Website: bh-photo
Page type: payment
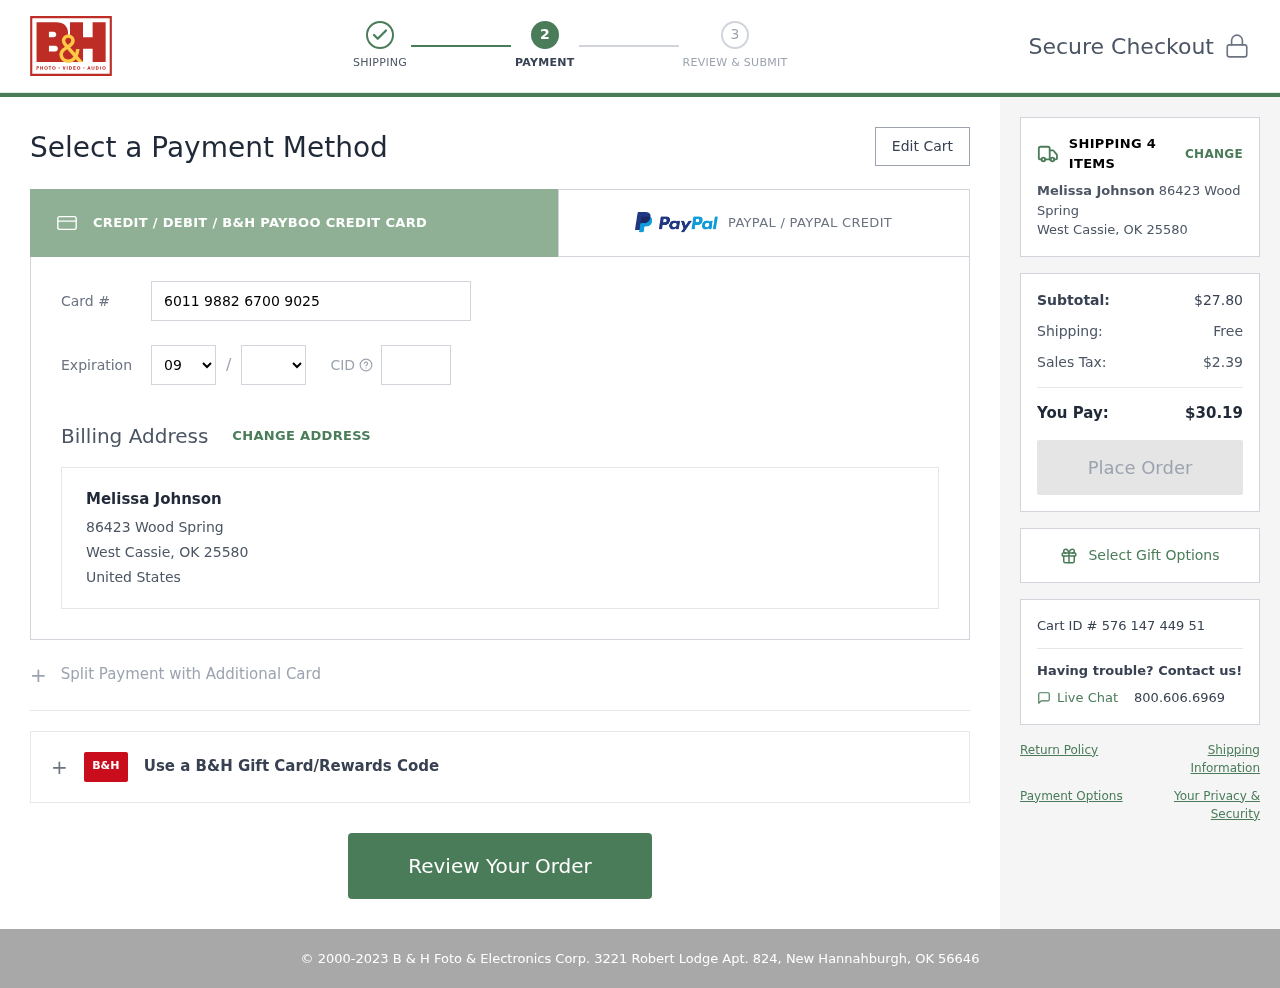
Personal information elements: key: PII_CARD_CVV
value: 117
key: PII_CARD_EXPIRY_MONTH
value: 09
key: PII_CARD_EXPIRY_YEAR
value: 28
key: PII_CARD_NUMBER
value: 6011 9882 6700 9025
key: PII_CITY_STATE_ZIP
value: West Cassie, OK 25580
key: PII_COUNTRY
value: United States
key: PII_FULLNAME
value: Melissa Johnson
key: PII_STREET
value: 86423 Wood Spring
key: PII_FULLNAME2
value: Melissa Johnson
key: PII_STREET2
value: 86423 Wood Spring
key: PII_CITY_STATE_ZIP2
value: West Cassie, OK 25580
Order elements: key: ORDER_NUM_ITEMS
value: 4
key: ORDER_SUBTOTAL
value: $27.80
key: ORDER_SHIPPING_COST
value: Free
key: ORDER_TAX
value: $2.39
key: ORDER_TOTAL
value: $30.19
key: ORDER_ID
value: Cart ID # 576 147 449 51